Question: I am working on a performance issue of a function, that takes 15sec to response, which makes a request to firebase for all documents that are
'"ErrorID" "==" "0"'
The problem is that there are many documents and they are kind of very large objects, and I only need '(Order and Amount)' of each document, there are any way to request only those two fields that accomplish the condition?
Something like :
'''
firestore.collection("purchases").where("ErrorID", "==", "0").get(Order, Amount);
'''
The function that im talking about:
'''
const totalEarn = async (req, res, next) => {
const DAY = 86400000;
const WEEK = 604800016;
const MONTH = <PHONE>;
try {
let snap = await firestore.collection("purchases").where("ErrorID", "==", "0").get(); // CONDITION
let totalToday = 0;
let totalYesterday = 0;
let totalLastWeek = 0;
let totalLastMonth = 0;
let now = Date.now();
let Yesterday = now - 86400000;
await snap.forEach((doc) => { // THIS FOR EACH TAKES TOO MUCH TIME
let info = doc.data();
let time = info.Order.split("-")[2]; // FIRESTORE FIELD -> ORDER
let amount = info.AmountEur * 1; // FIRESTORE FIELD -> AMOUNT
if (time > now - DAY) {
totalToday = totalToday + amount;
}
if (time < now - DAY && time > Yesterday - DAY) {
totalYesterday = totalYesterday + amount;
}
if (time > now - WEEK) {
totalLastWeek = totalLastWeek + amount;
}
if (time > now - MONTH) {
totalLastMonth = totalLastMonth + amount;
}
});
res.send({
status: true,
data: {
totalToday: totalToday.toFixed(2),
totalYesterday: totalYesterday.toFixed(2),
totalLastWeek: totalLastWeek.toFixed(2),
totalLastMonth: totalLastMonth.toFixed(2),
},
});
} catch (error) {
res.status(410).send({
status: false,
error: "some error occured counting the numbers",
e: error.message,
});
}
};
'''
The document im talking about

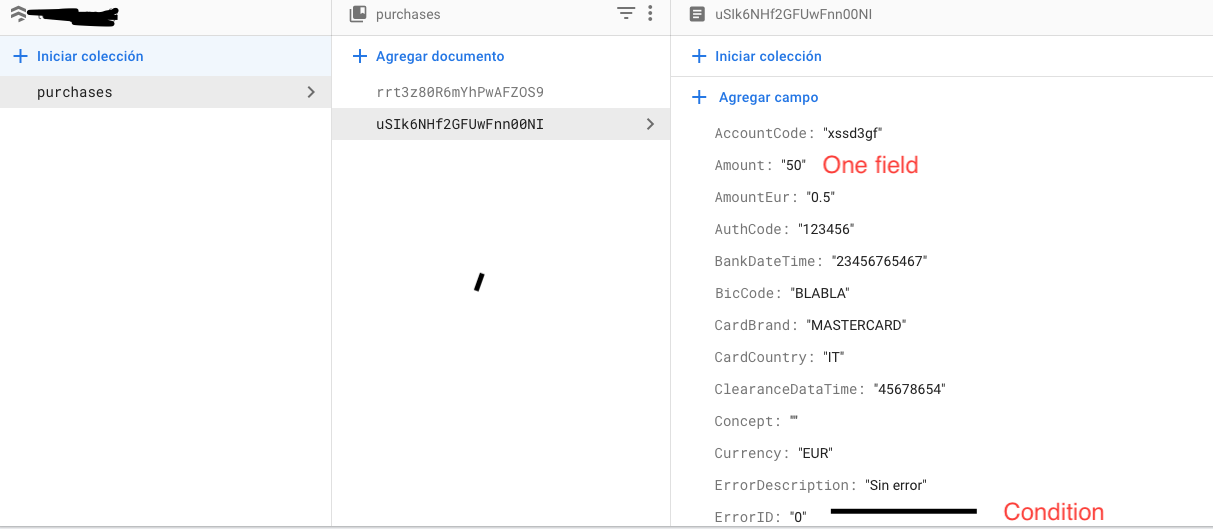
Answer: If you use <URL> to select fields:
'''
import { Firestore } from "@google-cloud/firestore";
const firestore = new Firestore();
const snap = firestore
.collection("purchases")
.where("ErrorID", "==", "0")
.select("Order", "Amount")
.get();
'''